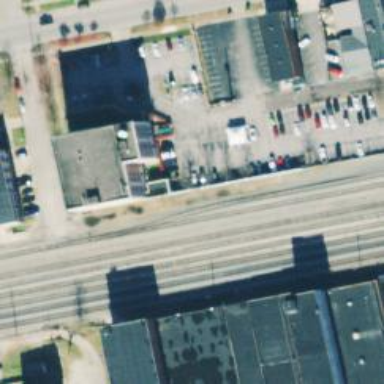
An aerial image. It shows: Parking area with asphalt surface.